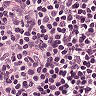
Metastatic tissue present: no